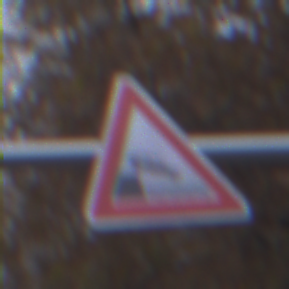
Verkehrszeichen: Ufer
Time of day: SunriseSunset
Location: Outdoor (Urban)
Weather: PartlyCloudy
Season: NotSpecified
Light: Natural